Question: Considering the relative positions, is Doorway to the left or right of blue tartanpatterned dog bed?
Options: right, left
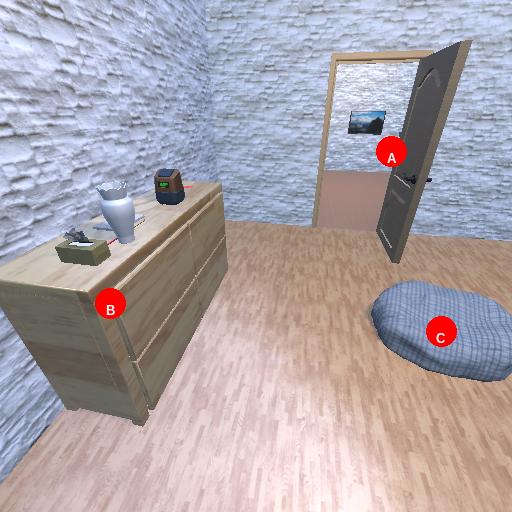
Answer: right